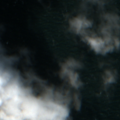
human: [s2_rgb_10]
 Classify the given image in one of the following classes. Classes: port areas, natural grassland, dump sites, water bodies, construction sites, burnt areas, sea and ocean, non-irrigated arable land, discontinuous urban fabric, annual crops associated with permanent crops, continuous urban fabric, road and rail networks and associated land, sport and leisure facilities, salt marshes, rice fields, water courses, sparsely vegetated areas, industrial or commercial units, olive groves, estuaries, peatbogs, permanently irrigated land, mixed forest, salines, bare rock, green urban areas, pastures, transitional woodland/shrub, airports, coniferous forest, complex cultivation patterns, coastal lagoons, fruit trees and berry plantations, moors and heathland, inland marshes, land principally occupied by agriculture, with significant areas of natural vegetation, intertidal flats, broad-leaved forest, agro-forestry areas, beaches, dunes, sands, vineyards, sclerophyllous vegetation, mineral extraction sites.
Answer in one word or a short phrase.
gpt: sea and ocean